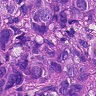
Metastatic tissue present: yes